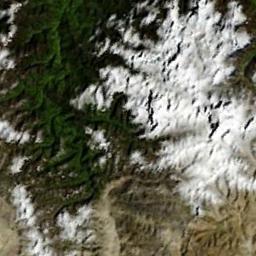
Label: snowberg